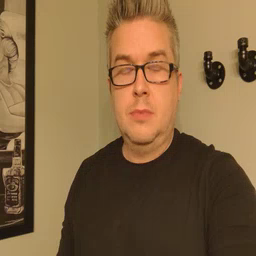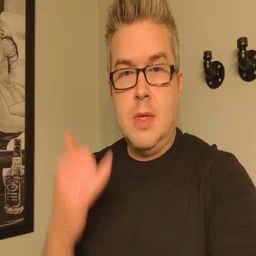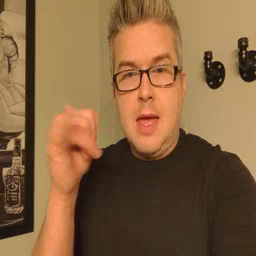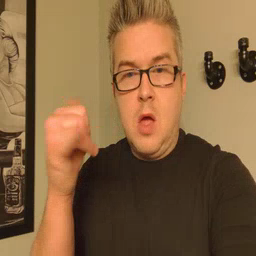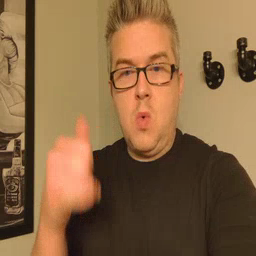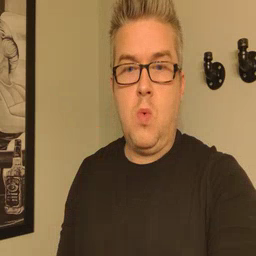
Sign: yellow